Question: <URL>
Using the latest version of the Dropbox Datastore API on iOS, I am getting an exception after performing these steps:
1. Successfully connect my app to Dropbox
2. Disconnect my app from Dropbox.
3. Reconnect app to same, or another, Dropbox account.
Then this happens:

The console in Xcode shows this:
'''
*** WebKit discarded an uncaught exception in the webView:
decidePolicyForNavigationAction:request:frame:decisionListener:
delegate: <NSInvalidArgumentException> -[PilotPro.SettingsTableViewController
dropboxWasLinked:]: unrecognized selector sent to instance 0x7fc489cb94d0
'''
And then this:
'''
[WARNING] DropboxSDK: error loading DBConnectController - Error
Domain=NSURLErrorDomain Code=-1002 "unsupported URL"
UserInfo=0x7fc48c11bc50 {NSUnderlyingError=0x7fc48c4418c0 "unsupported URL",
NSErrorFailingURLStringKey=db-***://1/connect?
oauth_token_secret=***&state=***&oauth_token=***&uid=***,
NSErrorFailingURLKey=db-***://1/connect?
oauth_token_secret=***&state=***&oauth_token=***&uid=***,
NSLocalizedDescription=unsupported URL}
'''
I suspect I am not doing enough to disconnect Dropbox from my account, so it's conflicting with a Dropbox session somehow. Here's what I'm doing to disconnect:
'''
//===::: Disable Dropbox :::===
DBAccountManager.sharedManager().linkedAccount.unlink()
// Shutdown and stop listening for changes to the datastores
DBDatastoreManager.sharedManager().shutDown()
DBDatastoreManager.sharedManager().removeObserver(self)
//Migrate back to local datastores
DBDatastoreManager.setSharedManager(DBDatastoreManager.localManagerForAccountManager(DBAccountManager.sharedManager()))
'''
Any ideas? Thanks in advance.
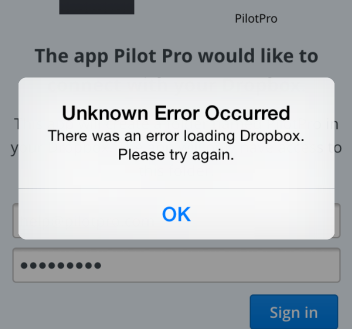
Answer: It turns out that the errors given by Xcode were a bit of a red herring in this case. I was firing an 'NSNotification' after Dropbox finished authenticating, and in doing so I was using this:
'''
NSNotificationCenter.defaultCenter().addObserver(self, selector: "dropboxWasLinked:", name: "dropboxLinked", object: nil)
'''
...but my 'dropboxWasLinked' method wasn't set up to receive any arguments:
'''
func dropboxWasLinked(){ ... }
'''
So Xcode was firing an exception that messed up the authentication and made other things appear to be the cause, when in reality all I needed to do was remove the ':' from my 'selector' in the 'NSNotification' listener.
Ah, the joys of programming. :)